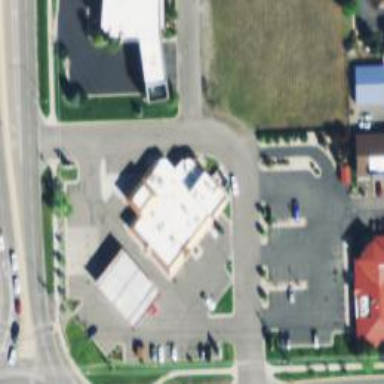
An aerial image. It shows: Convenience shop.